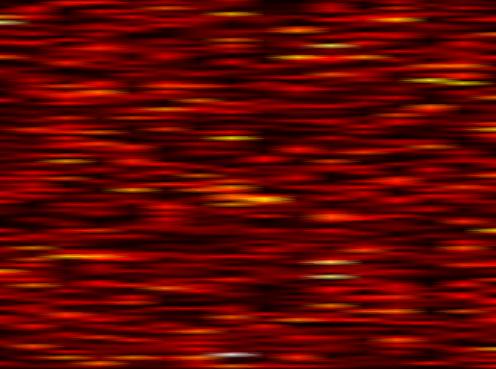
Label: FBMC